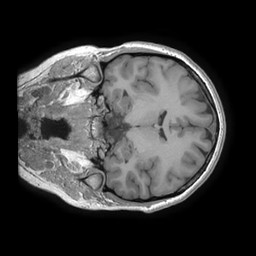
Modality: T1w
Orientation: coronal
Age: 20
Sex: female
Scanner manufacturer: ge
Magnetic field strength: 3 T
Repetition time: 0.007292 s
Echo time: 0.002812 s